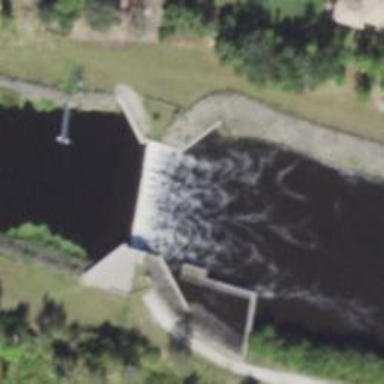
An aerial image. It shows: Man-made weir along waterway.